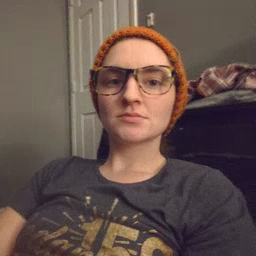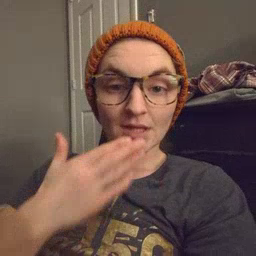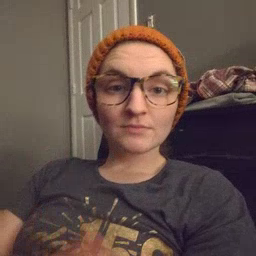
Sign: thankyou